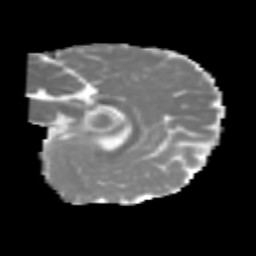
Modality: MD
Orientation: sagittal
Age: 6
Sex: male
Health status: healthy